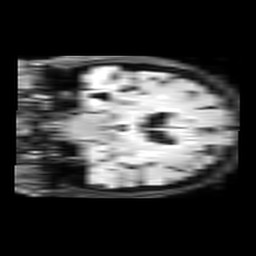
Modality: FLAIR
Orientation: coronal
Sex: female
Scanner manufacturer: philips
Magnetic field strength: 3 T
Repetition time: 11 s
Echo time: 0.125 s